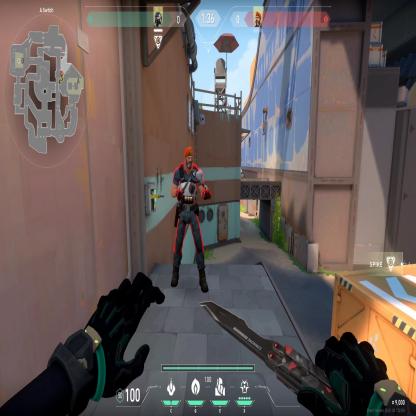
Label: enemy